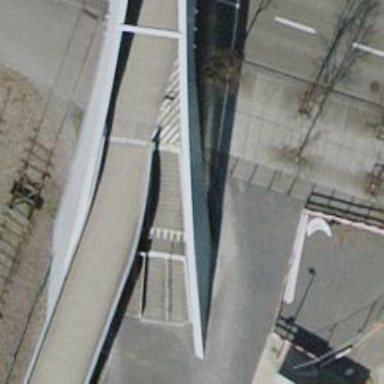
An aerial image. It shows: Bridge with steps for pedestrians.